Aerial crown-view tile of a tropical tree (Barro Colorado Island, Panama), acquired 20241216:
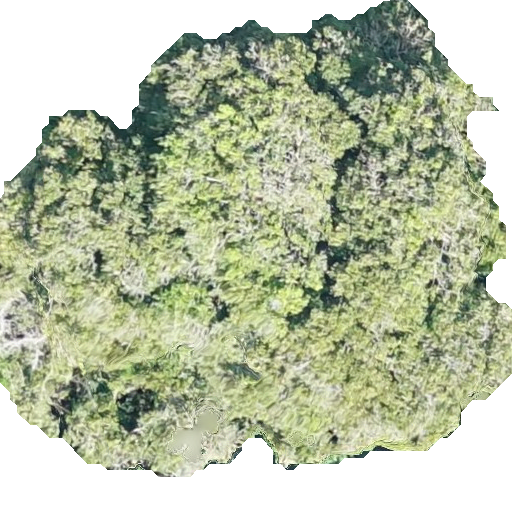
Species: Prioria copaifera
GBIF accepted scientific name: Prioria copaifera
Crown area: 277.916 m²